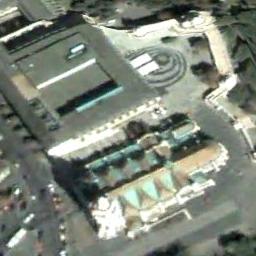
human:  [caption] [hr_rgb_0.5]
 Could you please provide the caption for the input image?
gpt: There are many cars on the road beside the palace .

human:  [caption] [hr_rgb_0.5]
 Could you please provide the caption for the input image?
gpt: The palace has a cross-shaped palace, Two towers, A rectangular palace and a square .

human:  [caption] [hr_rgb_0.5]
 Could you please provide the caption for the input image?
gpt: One side of the palace is the road and the other side is lush woods .

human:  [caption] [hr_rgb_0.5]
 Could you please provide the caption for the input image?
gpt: The palace is on the open place next to some trees .

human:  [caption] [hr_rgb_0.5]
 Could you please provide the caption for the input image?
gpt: A palace with a  golden and green roof .